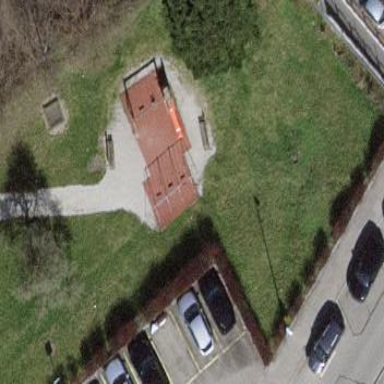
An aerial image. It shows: Playground area for leisure activities on the land.